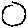
Label: circle